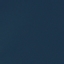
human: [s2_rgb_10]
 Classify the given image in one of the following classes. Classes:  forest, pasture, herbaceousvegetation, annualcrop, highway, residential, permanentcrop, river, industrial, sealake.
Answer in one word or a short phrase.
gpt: SeaLake